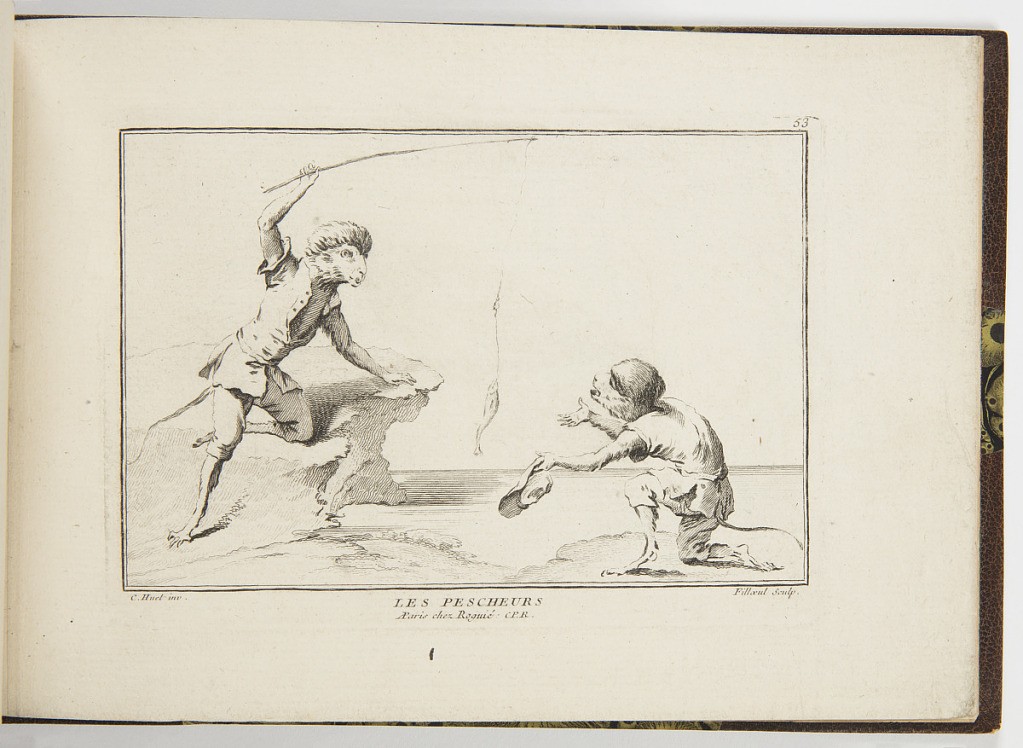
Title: LES PESCHEURS
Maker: Christophe Huet, French, 1695 – 1759
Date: mid- 18th century
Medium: Etching and engraving on laid paper
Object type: Print
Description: A plate from a series of singerie scenes after Huet. A monkey to the left, leans against a rock, holds a fishing rod above his head, with a fish dangling from the string. A monkey to the right kneels on the ground, holding his hat and gesturing towards the dangling fish. They stand on the shore with the water behind. The plate is titled, signed, and numbered.